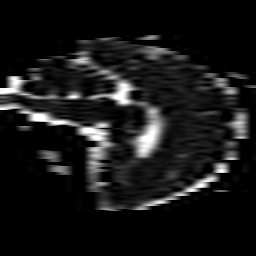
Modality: ADC
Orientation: sagittal
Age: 39
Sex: female
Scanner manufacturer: philips
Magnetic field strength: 1.5 T
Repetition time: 4.812 s
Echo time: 0.07764 s